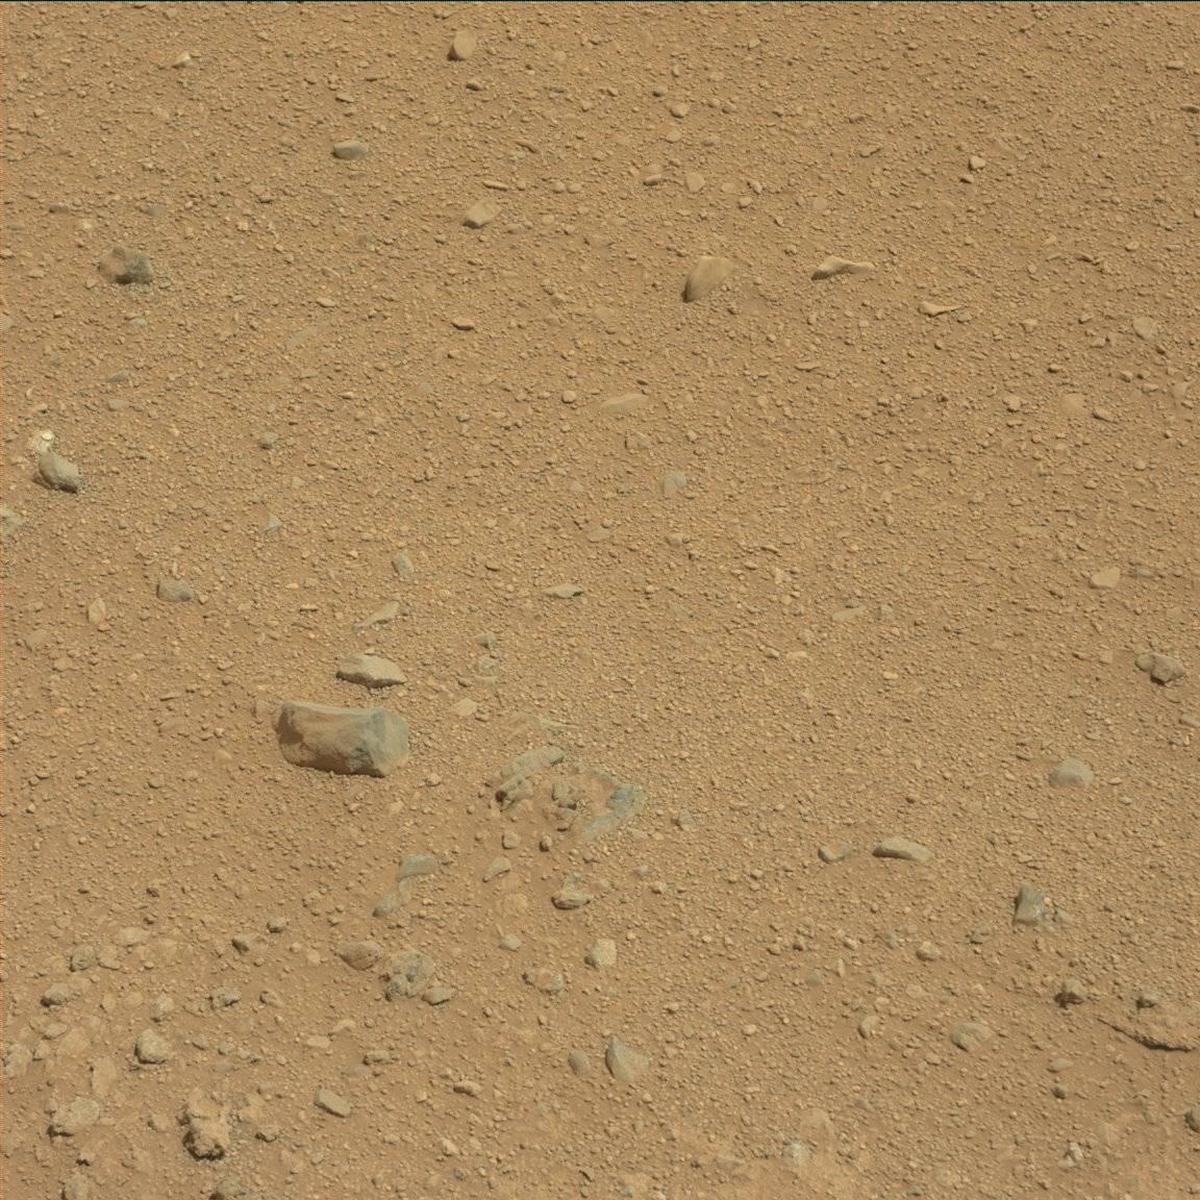
Terrain classes present: Bedrock, Rock, Sand / Soil